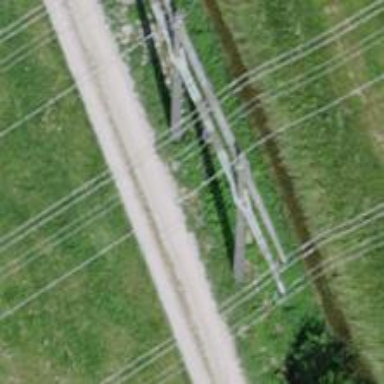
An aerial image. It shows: Power tower.